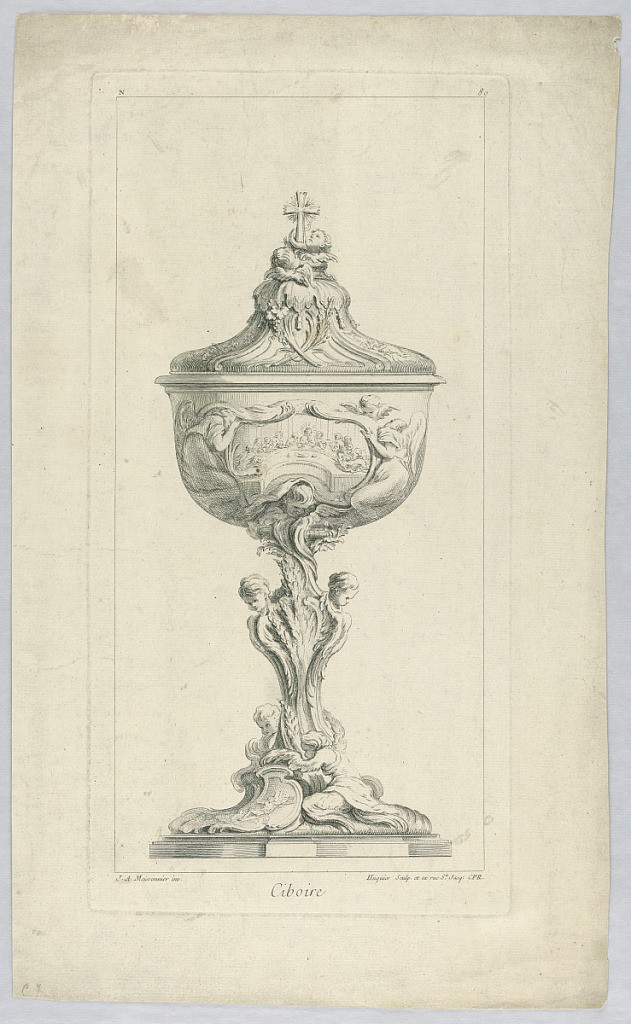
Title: Design for a Sacred Vase
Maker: Juste-Aurèle Meissonnier, French, b. Italy, 1695–1750
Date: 1695–1750
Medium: Engraving on paper
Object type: Print
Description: Incensor.